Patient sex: F
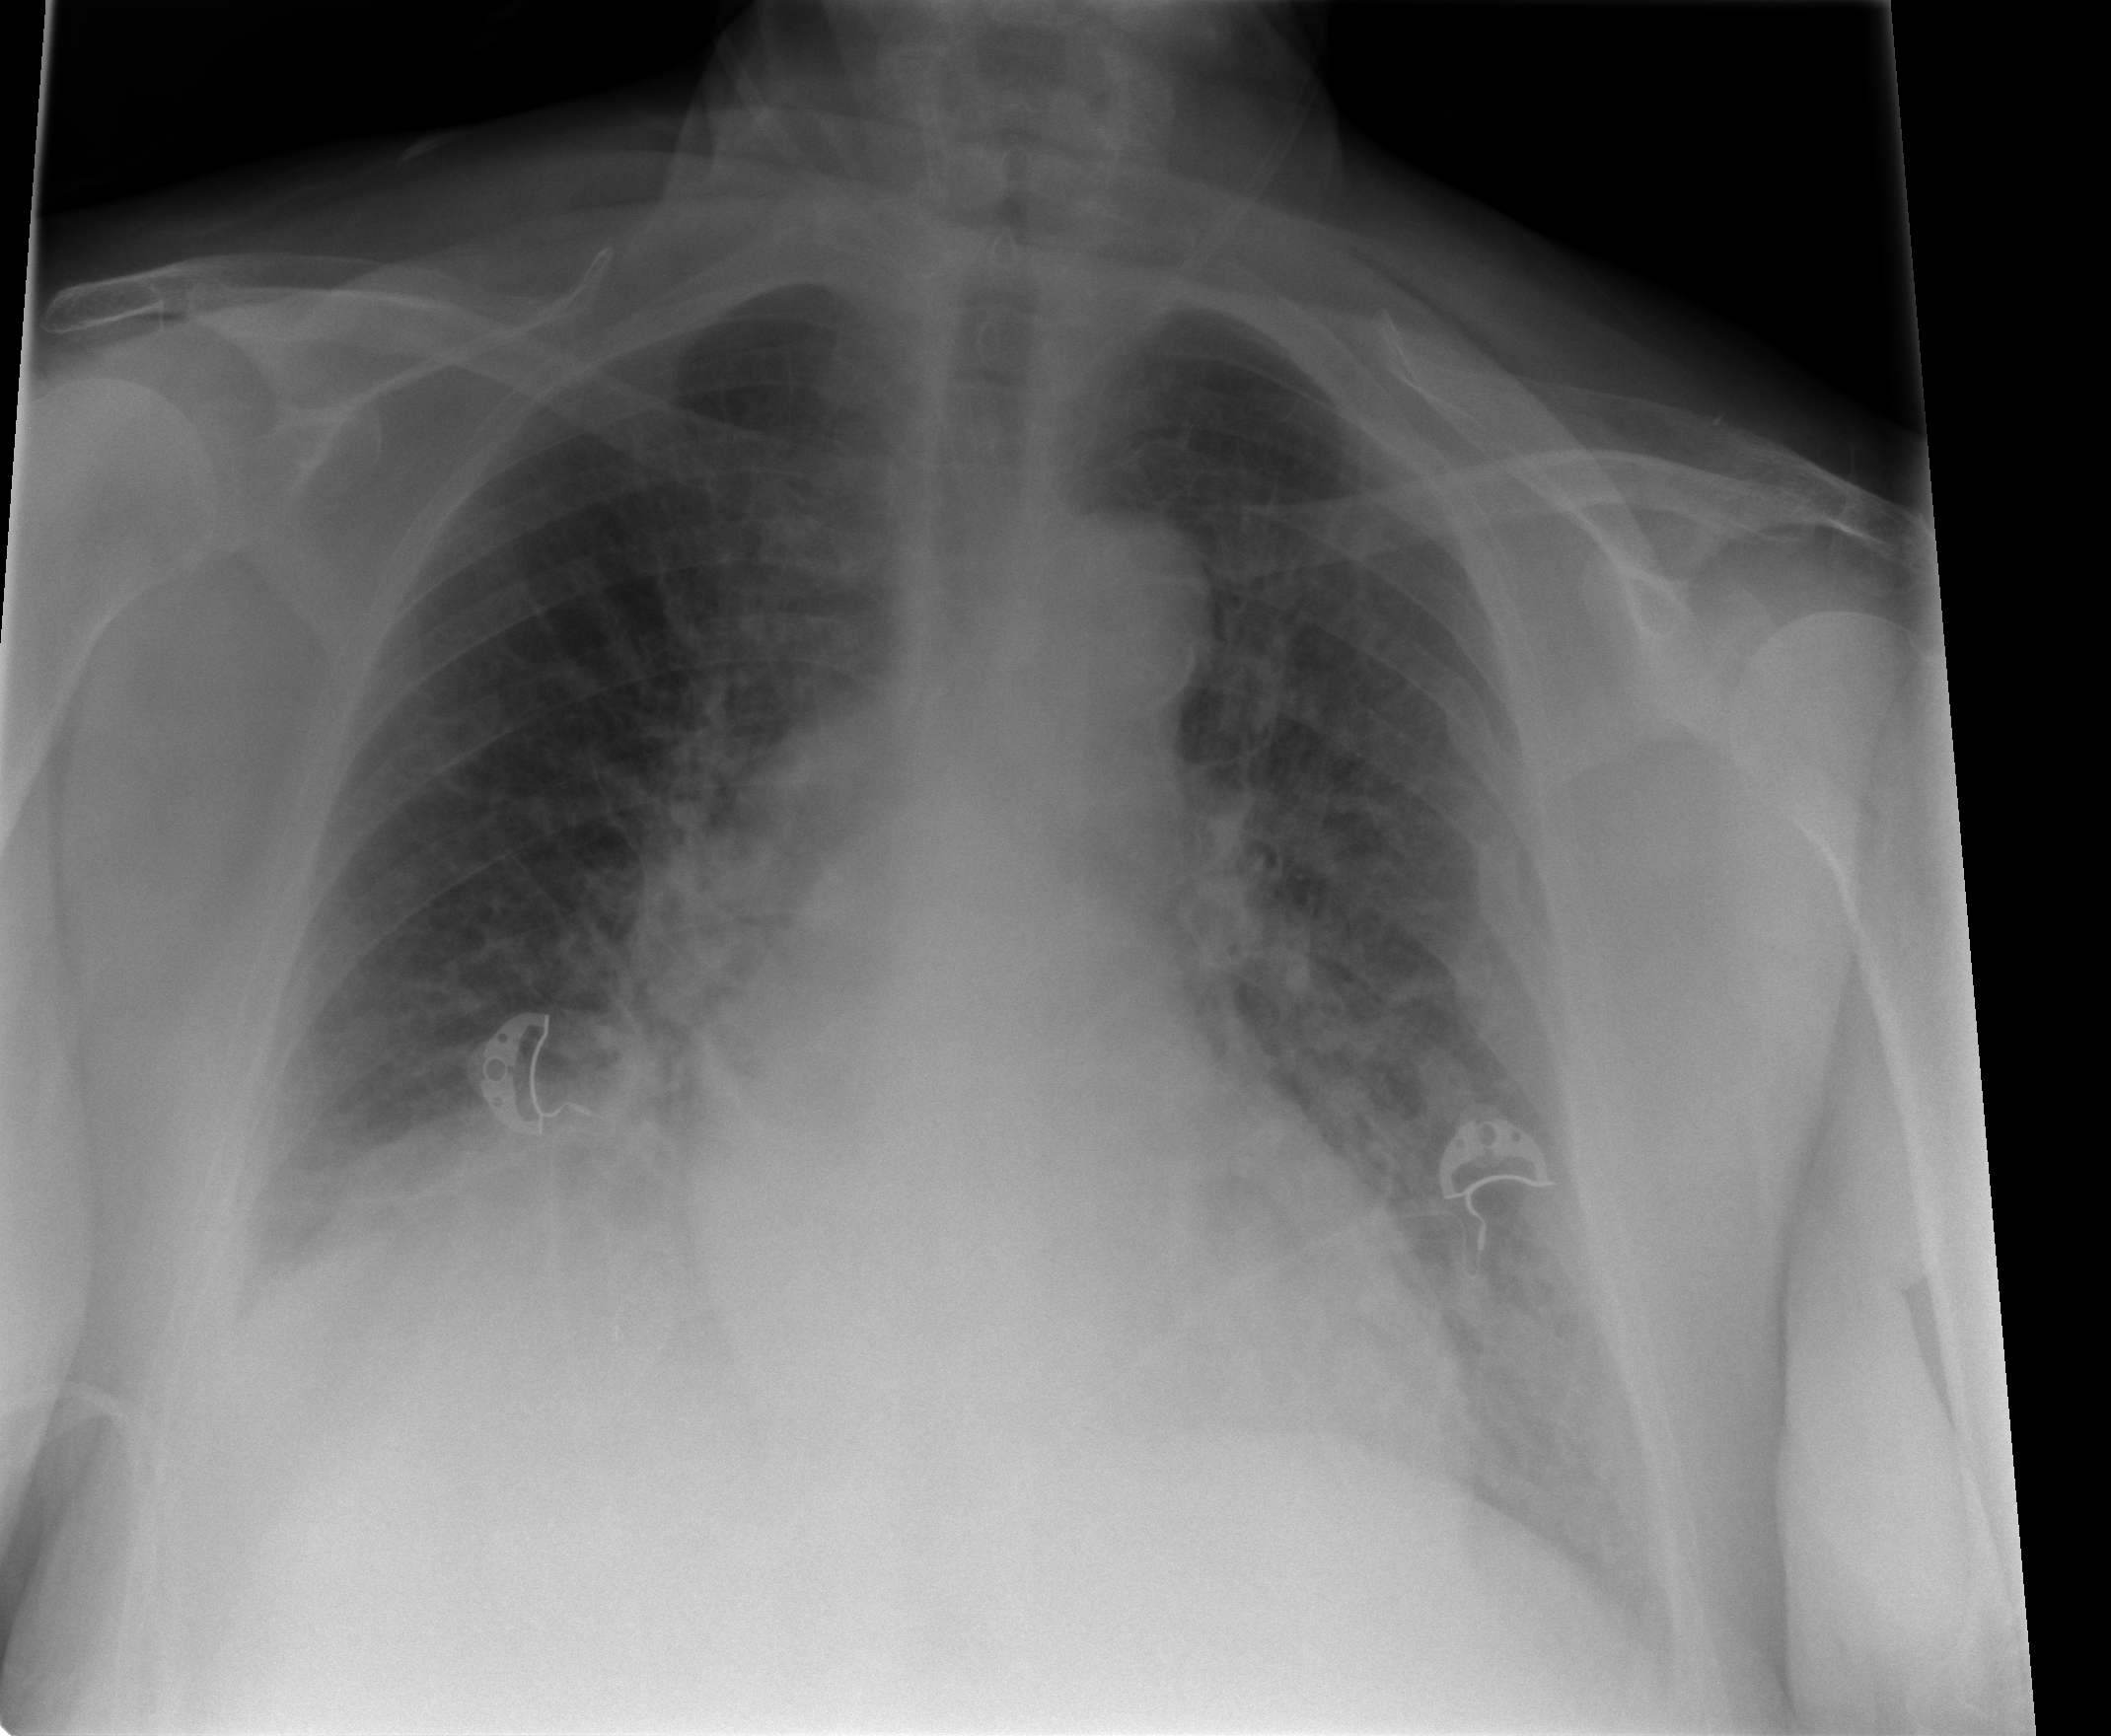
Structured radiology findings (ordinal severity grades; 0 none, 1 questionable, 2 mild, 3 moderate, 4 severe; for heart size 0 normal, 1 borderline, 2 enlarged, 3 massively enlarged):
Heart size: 1
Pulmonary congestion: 2
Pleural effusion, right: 1
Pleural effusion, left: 0
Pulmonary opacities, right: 1
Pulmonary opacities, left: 2
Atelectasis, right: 2
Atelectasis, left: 0